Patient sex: M
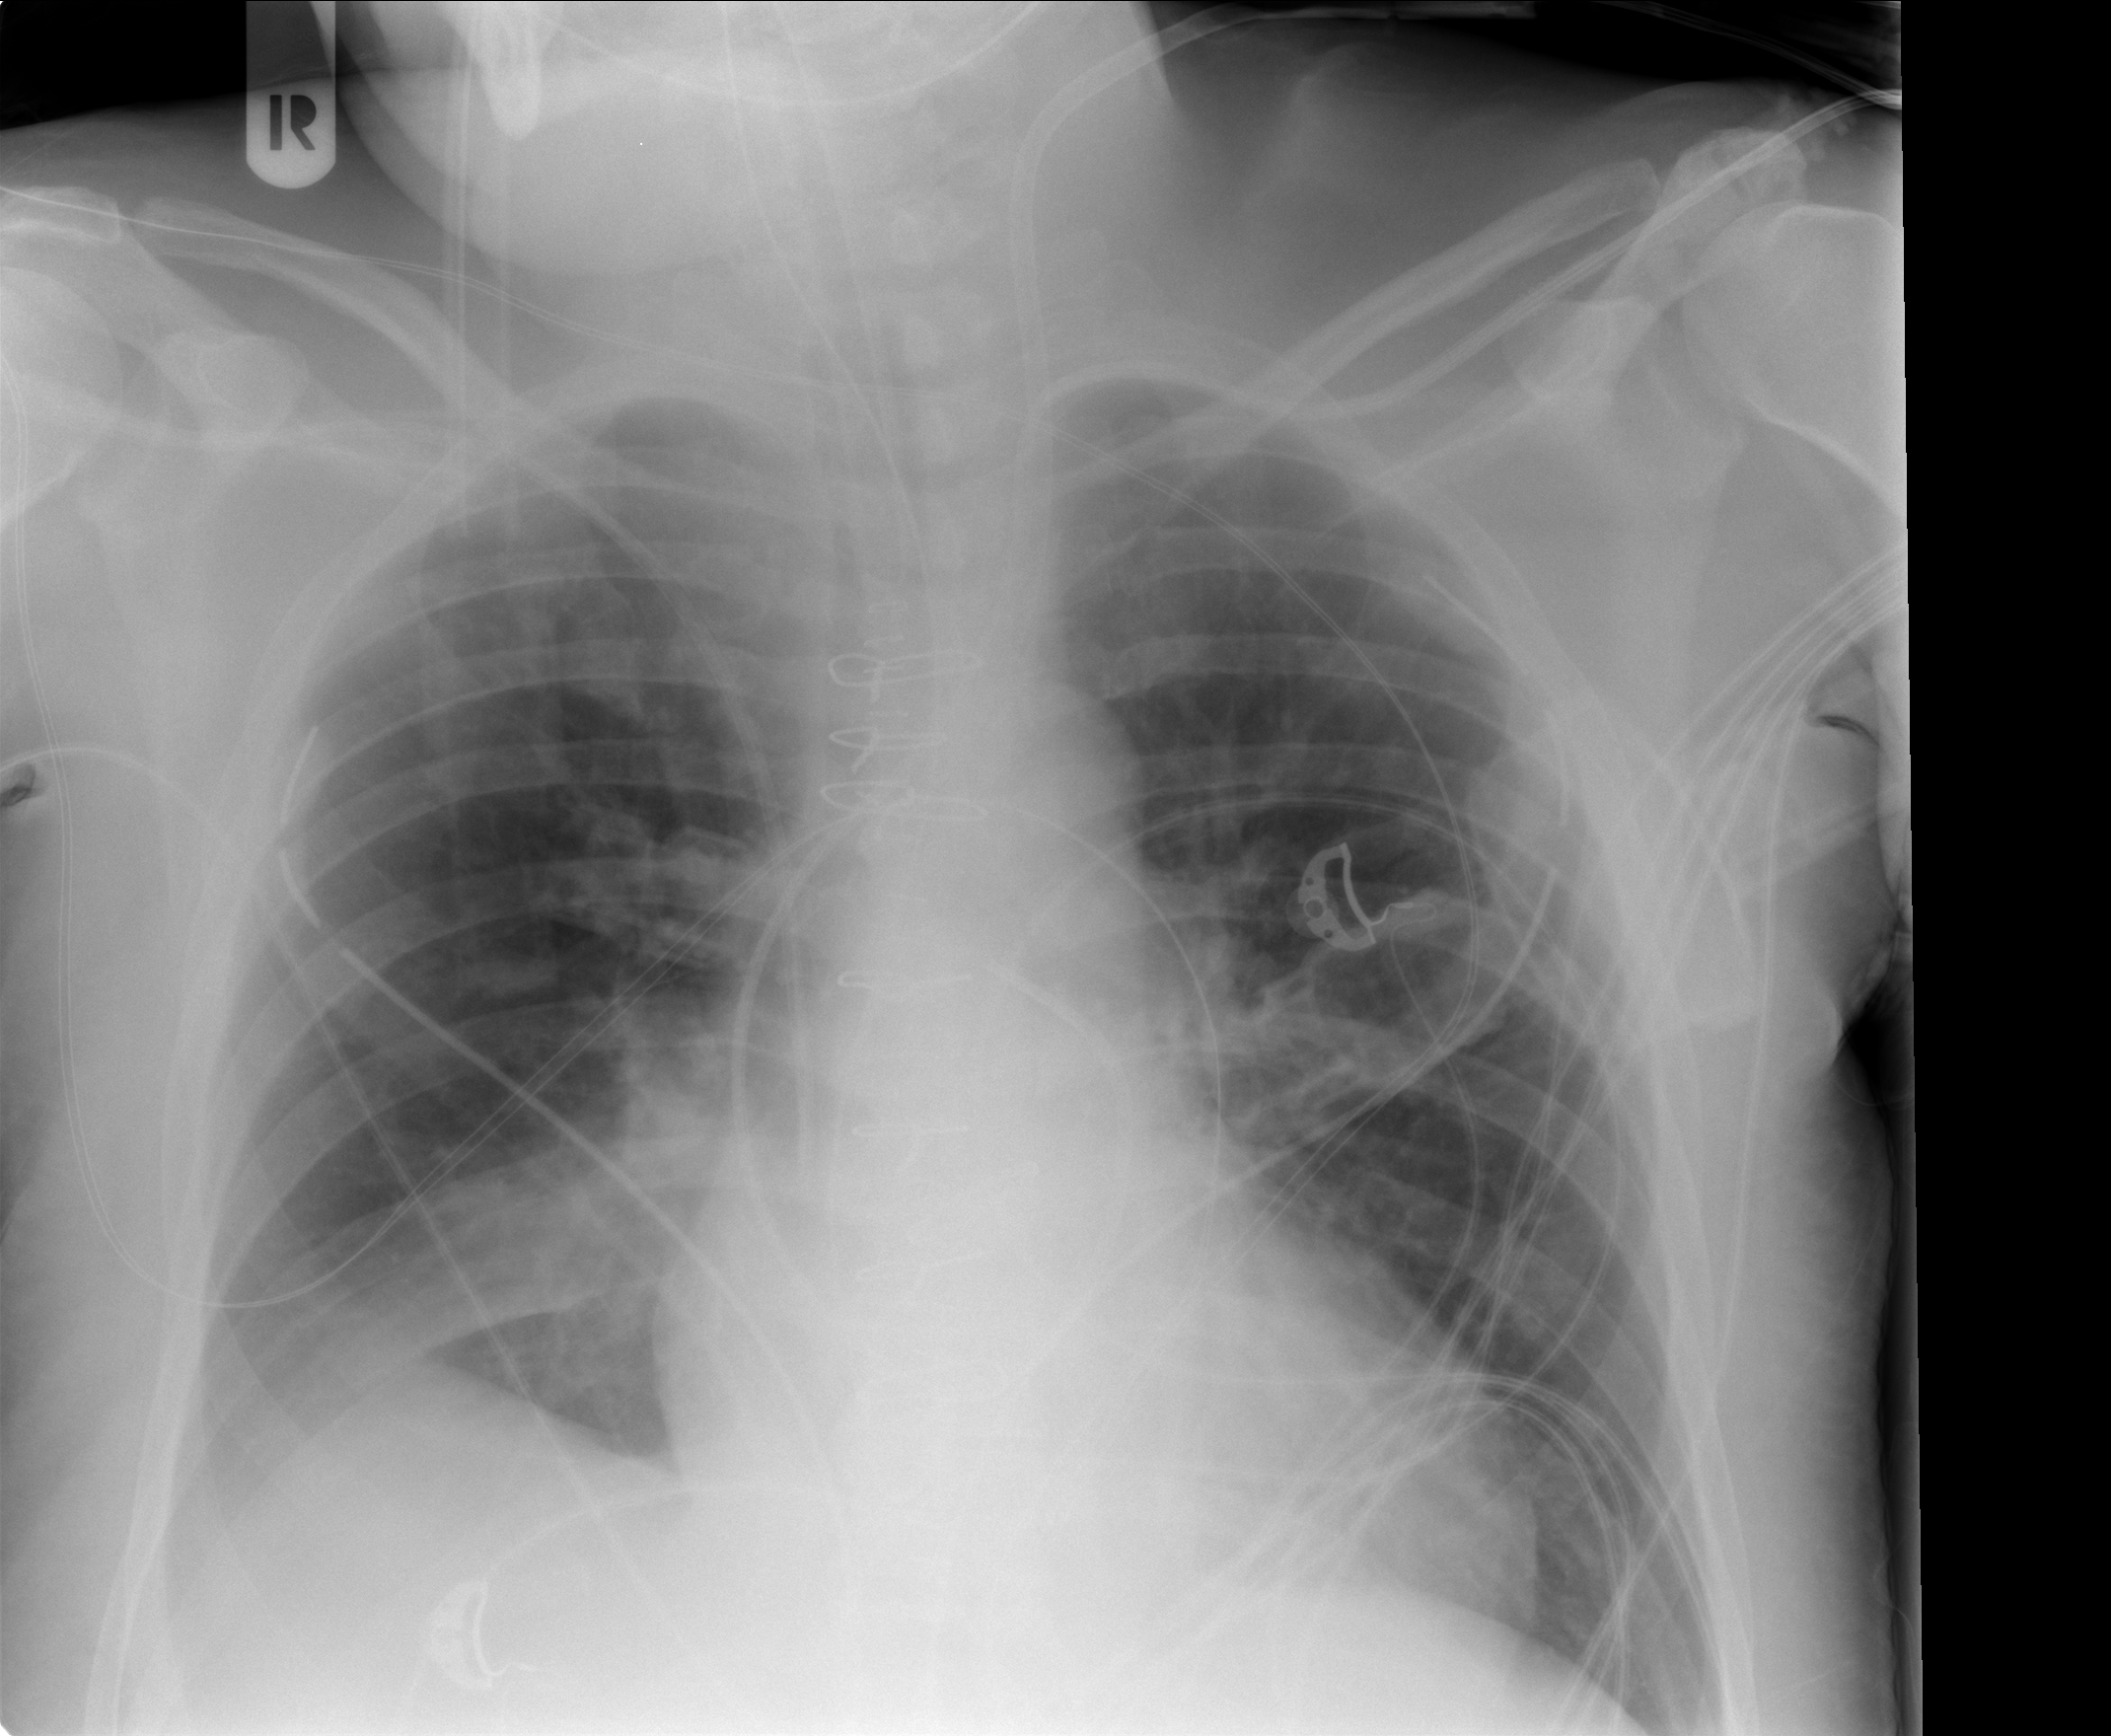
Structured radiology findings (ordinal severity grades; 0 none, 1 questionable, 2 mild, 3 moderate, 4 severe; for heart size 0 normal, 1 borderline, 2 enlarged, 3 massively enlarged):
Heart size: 0
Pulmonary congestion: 2
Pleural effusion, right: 1
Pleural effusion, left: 0
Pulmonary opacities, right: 0
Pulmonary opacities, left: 0
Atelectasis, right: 0
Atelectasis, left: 0